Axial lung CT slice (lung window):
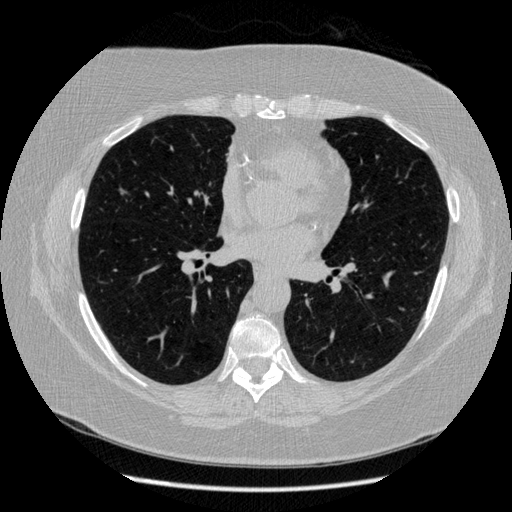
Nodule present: no